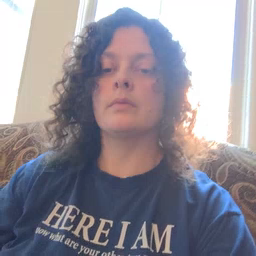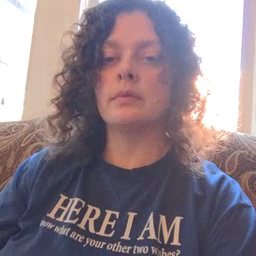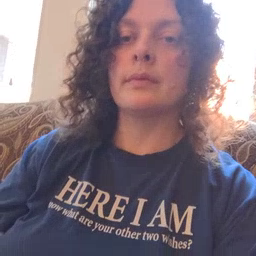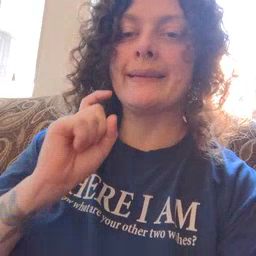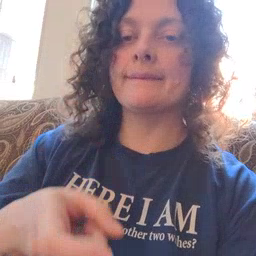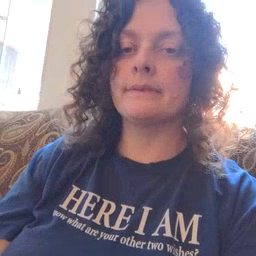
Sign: gift